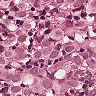
Metastatic tissue present: yes